Question: I currently using jquery mobile and want to achieve the top navigation as youtube mobile with 2 icons at the right side (picture below)

So i try using this code below, but only one icon appeared.
'''
<h1>Youtube Mobile</h1>
<a href="index.html" data-icon="grid" data-iconpos="notext" data-direction="reverse" class="ui-btn-right jqm-home">Menu</a>
<a href="search.html" data-icon="search" data-iconpos="notext" data-direction="reverse" class="ui-btn-right jqm-home">Search</a>
'''
Anyone can help me solve this problem? Thanks
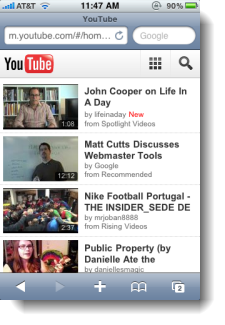
Answer: Both buttons are there. They are just being absolutely positioned one on top of another. Add the class 'grid' to your grid button. Then use '.grid.ui-btn-right{right:30px;}' to position your grid just left of search button. Here is a fiddle demonstrating this <URL>